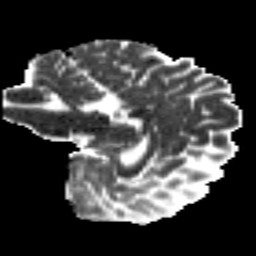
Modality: MD
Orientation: sagittal
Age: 18
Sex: male
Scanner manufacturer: siemens
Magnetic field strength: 3 T
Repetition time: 8.8 s
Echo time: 0.085 s